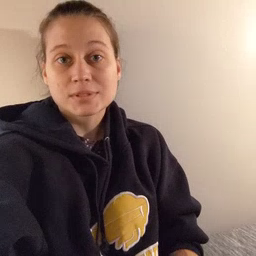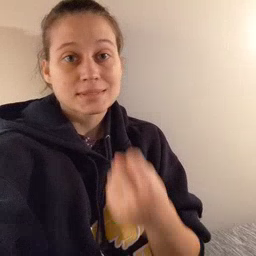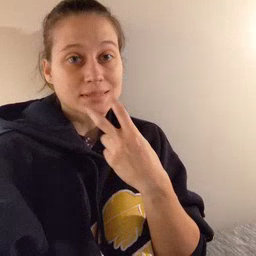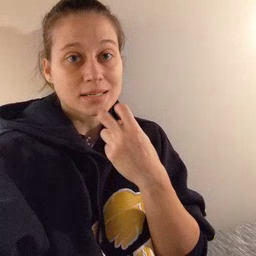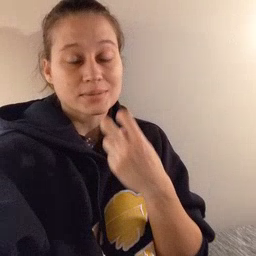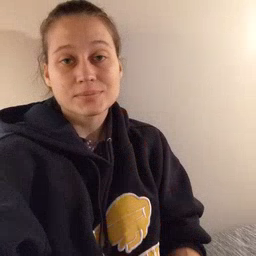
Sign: snack